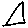
Label: triangle